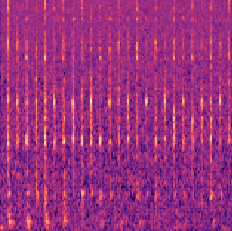
Sound class: Clock tick